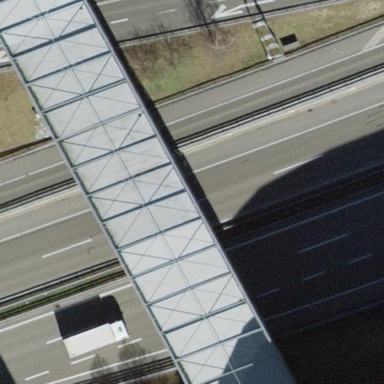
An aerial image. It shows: Man-made bridge.